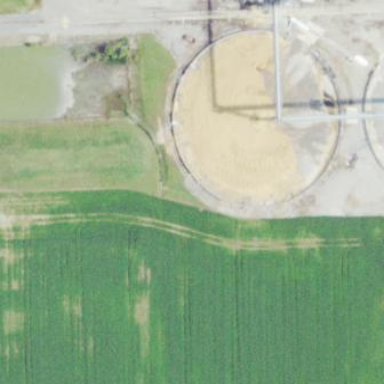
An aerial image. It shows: Building identified as silo.